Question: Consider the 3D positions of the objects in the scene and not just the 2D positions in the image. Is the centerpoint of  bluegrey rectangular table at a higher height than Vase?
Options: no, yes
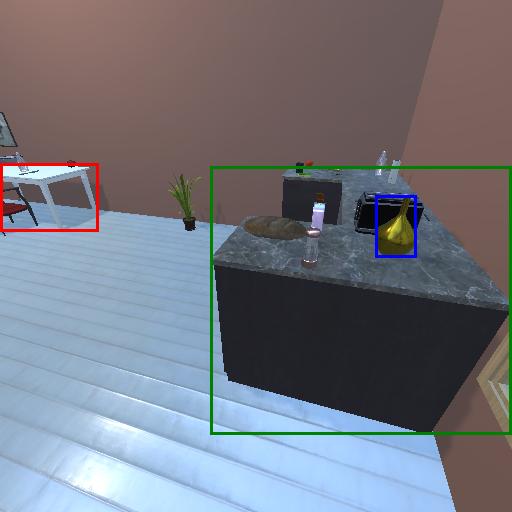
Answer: no